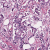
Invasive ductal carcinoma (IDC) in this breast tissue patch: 1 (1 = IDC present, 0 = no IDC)